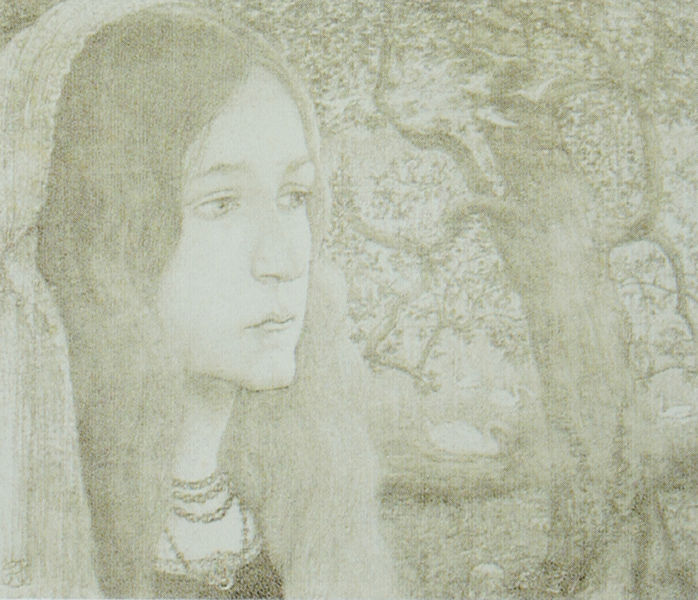
Titel: Helgas Einzug
Künstler: Richard Nicolaus Roland Holst
Standort: Rotterdam
Institution: Museum Boymans-van Beuningen
Schlagwörter: baum, blätter, kopf, schatten, umhang, wasser, weiß, bäume, grün, landschaft, mädchen, ocker, see, äste, braun, frau, grau, haar, hell, kleid, mund, nase, profil, schmuck, schwarz, skizze, stirn, zeichnung, blick, gras, park, schleier, tuch, wiese, beige, jung, augen, blass, falten, gesicht, lang, stein, trauer, bildnis, hals, portrait, porträt, baumstamm, natur, stamm, zweige, einsam, gold, haare, augenbrauen, kinn, lippen, scheitel, traurig, wald, zart, garten, schwan, kette, nebel, naiv, ausdruck, grisaille, sepia, jugendstil, kopftuch, ernst, melancholie, melancholisch, verträumt, klimt, perlenkette, halskette, unscharf, flechten, kohle, traurigkeit, radierung, stich, seite, ketten, bleistift, laubbaum, ranke, besorgt, efeu, amulett, sehnsucht, kund, gesichtsausdruck, märchen, vision, erscheinung, präraffaeliten, eiche, leicht, knorrig, dürer, weich, symbolik, maria, khnopff, rein, schwäne, weise, tristesse, astgabeln, zeichnug, gefühle, bedrückt, verblasst, haaare, hippie, betrübt, langes haar, alternativ, befangen, elegisch, ewellt, jugn, kopdtuch, korfbedeckung, landschaaft, lockeng, nachdenlich, nostalgie